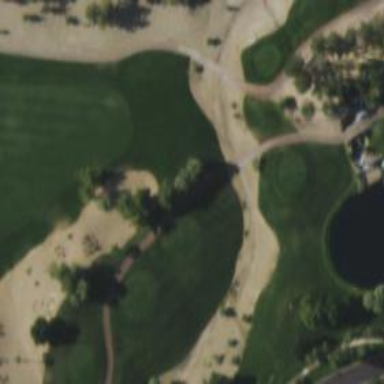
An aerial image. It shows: Golf cartpath that is also road path.